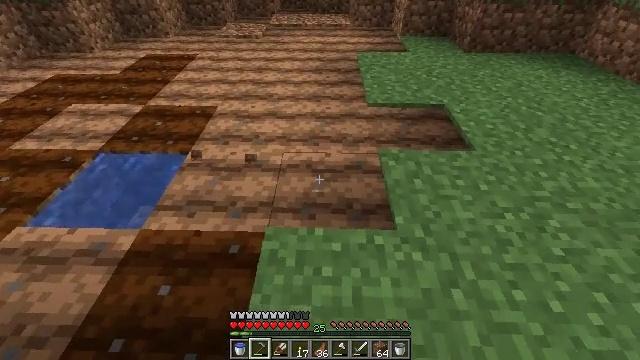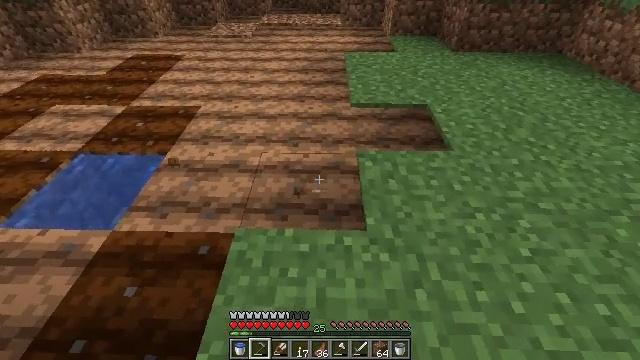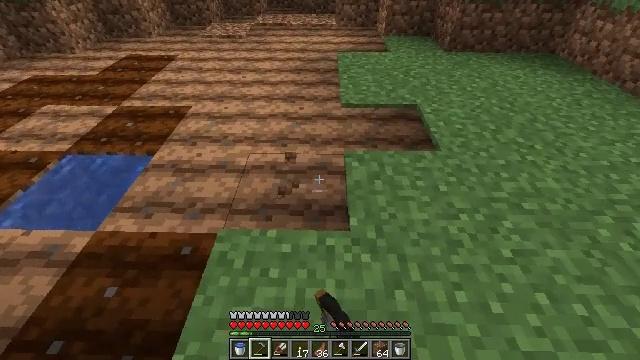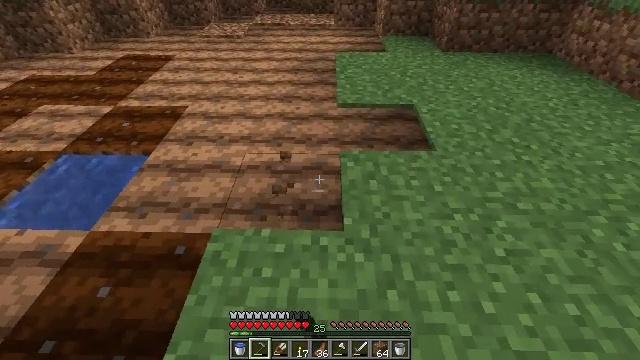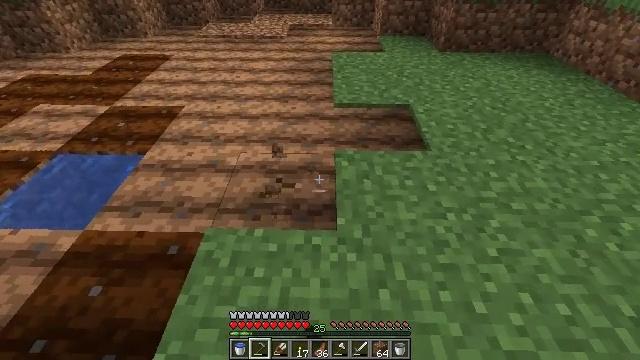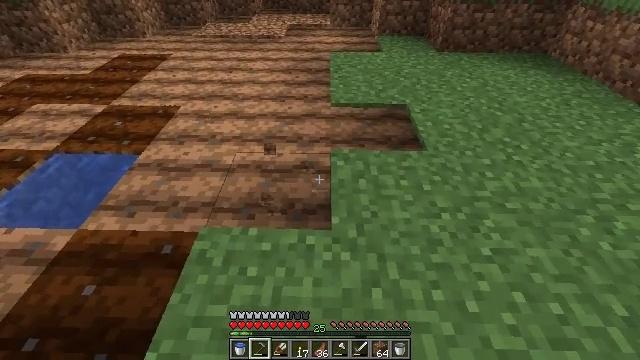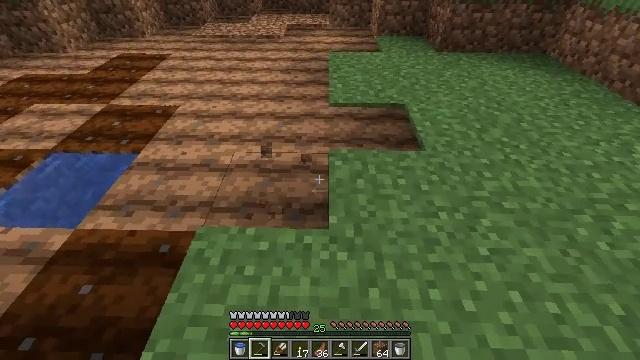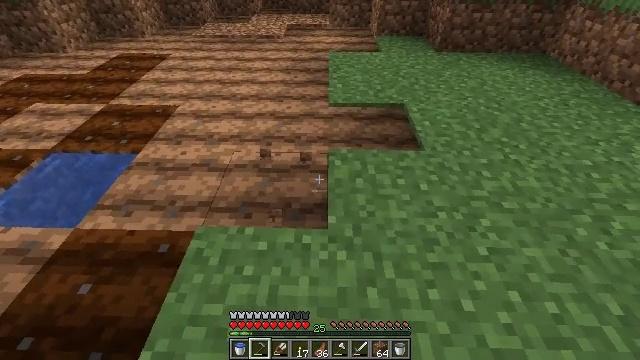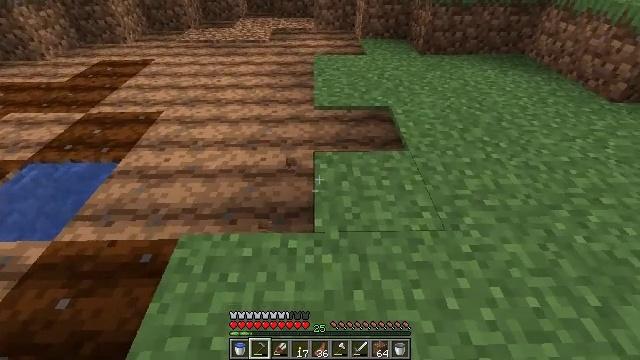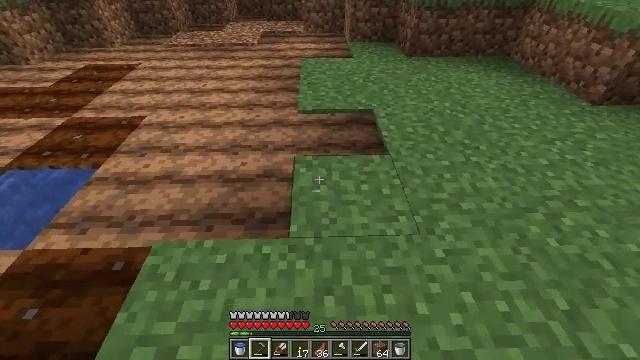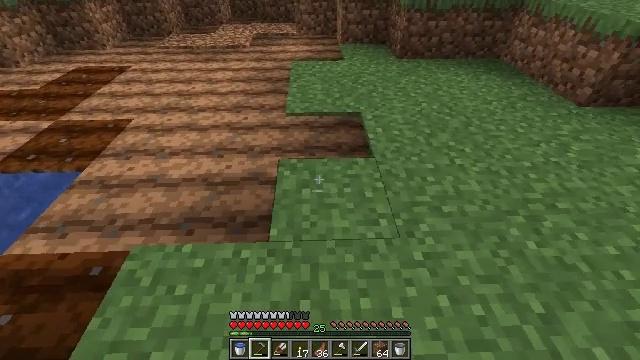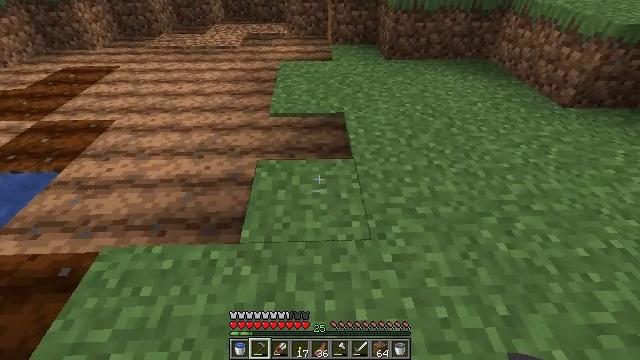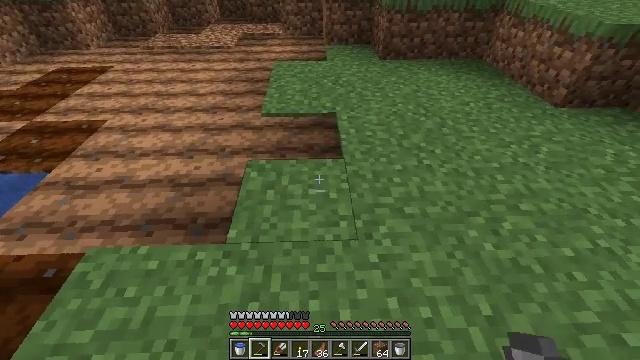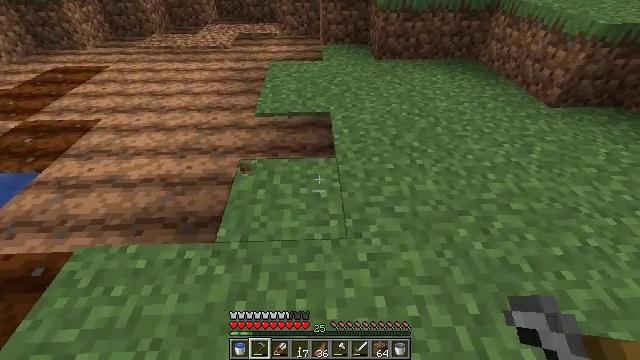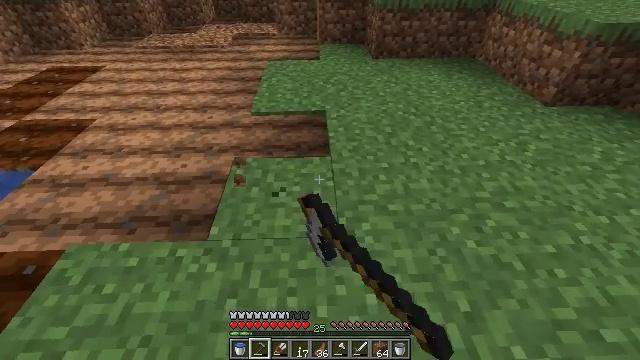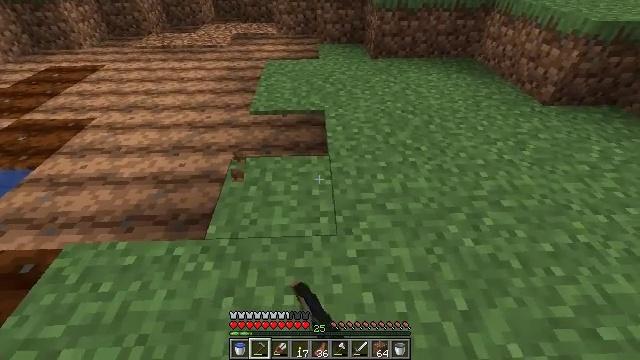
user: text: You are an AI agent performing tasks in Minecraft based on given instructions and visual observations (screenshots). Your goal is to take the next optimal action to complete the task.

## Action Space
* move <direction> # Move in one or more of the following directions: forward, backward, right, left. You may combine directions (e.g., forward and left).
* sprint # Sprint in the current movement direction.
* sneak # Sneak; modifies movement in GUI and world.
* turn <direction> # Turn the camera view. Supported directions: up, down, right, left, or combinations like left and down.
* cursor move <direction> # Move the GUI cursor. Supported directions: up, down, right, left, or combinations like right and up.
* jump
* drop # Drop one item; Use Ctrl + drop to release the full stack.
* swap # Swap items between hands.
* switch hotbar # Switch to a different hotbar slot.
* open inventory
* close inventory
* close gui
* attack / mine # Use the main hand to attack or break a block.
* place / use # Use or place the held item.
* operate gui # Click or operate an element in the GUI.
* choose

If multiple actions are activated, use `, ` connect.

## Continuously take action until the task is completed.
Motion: motion action
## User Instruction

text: Gather dirt.
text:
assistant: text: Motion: move right, attack / mine
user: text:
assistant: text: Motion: attack / mine
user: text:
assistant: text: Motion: attack / mine
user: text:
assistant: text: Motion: attack / mine
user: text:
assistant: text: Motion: no_op
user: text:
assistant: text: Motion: no_op
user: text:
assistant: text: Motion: no_op
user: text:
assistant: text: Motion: move right, turn right
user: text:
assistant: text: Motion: move right
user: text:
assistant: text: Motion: move right
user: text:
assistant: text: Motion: move right
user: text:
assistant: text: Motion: no_op
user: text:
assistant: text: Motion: attack / mine
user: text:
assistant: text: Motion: attack / mine
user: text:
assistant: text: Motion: no_op
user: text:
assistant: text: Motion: move right
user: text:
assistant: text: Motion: move right
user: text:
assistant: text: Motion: move right
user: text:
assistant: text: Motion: move right
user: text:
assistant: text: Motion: no_op
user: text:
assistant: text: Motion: no_op
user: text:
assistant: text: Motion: attack / mine
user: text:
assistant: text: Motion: attack / mine
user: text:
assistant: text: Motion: attack / mine
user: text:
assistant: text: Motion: attack / mine
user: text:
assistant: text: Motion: no_op
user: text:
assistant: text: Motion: no_op
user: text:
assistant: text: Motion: move right
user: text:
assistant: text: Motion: move right
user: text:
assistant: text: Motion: move right